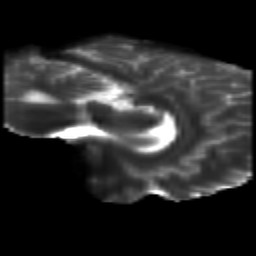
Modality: T2w
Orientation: sagittal
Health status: healthy
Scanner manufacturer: siemens
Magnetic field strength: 3 T
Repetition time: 10 s
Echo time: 0.092 s